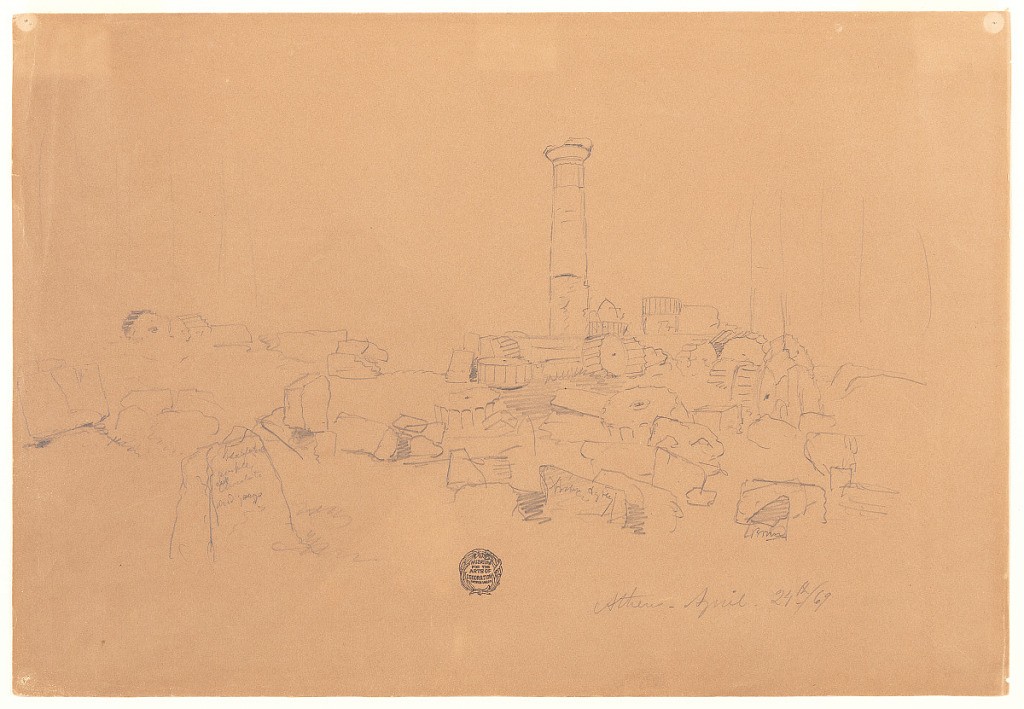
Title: Ruins at the Acropolis, Athens, Greece
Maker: Frederic Edwin Church, American, 1826–1900
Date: April 24, 1869
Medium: Graphite on light brown wove paper
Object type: drawing
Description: Architecture and landscape sketch showing a view of ancient ruins at the Acropolis of Athens, Greece. In the middle distance at center, a doric column stands intact atop a small rise in the terrain, while the interceding ground is blanketed with column fragments (or drums) and other ruinous blocks. Most column drums are fluted. At lower left, a large stone juts out of the ground. In the background at left and right, two colonnades are faintly rendered.